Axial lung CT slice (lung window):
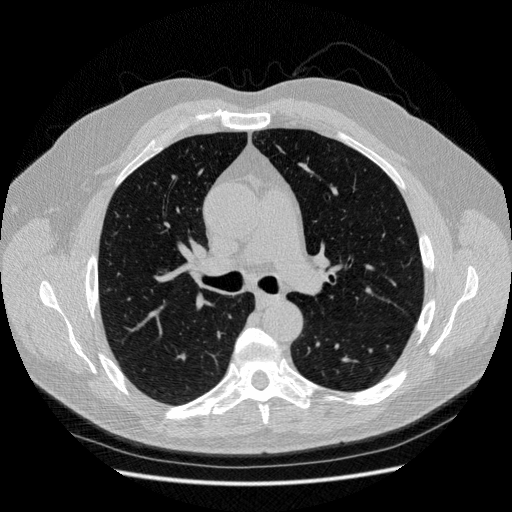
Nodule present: no